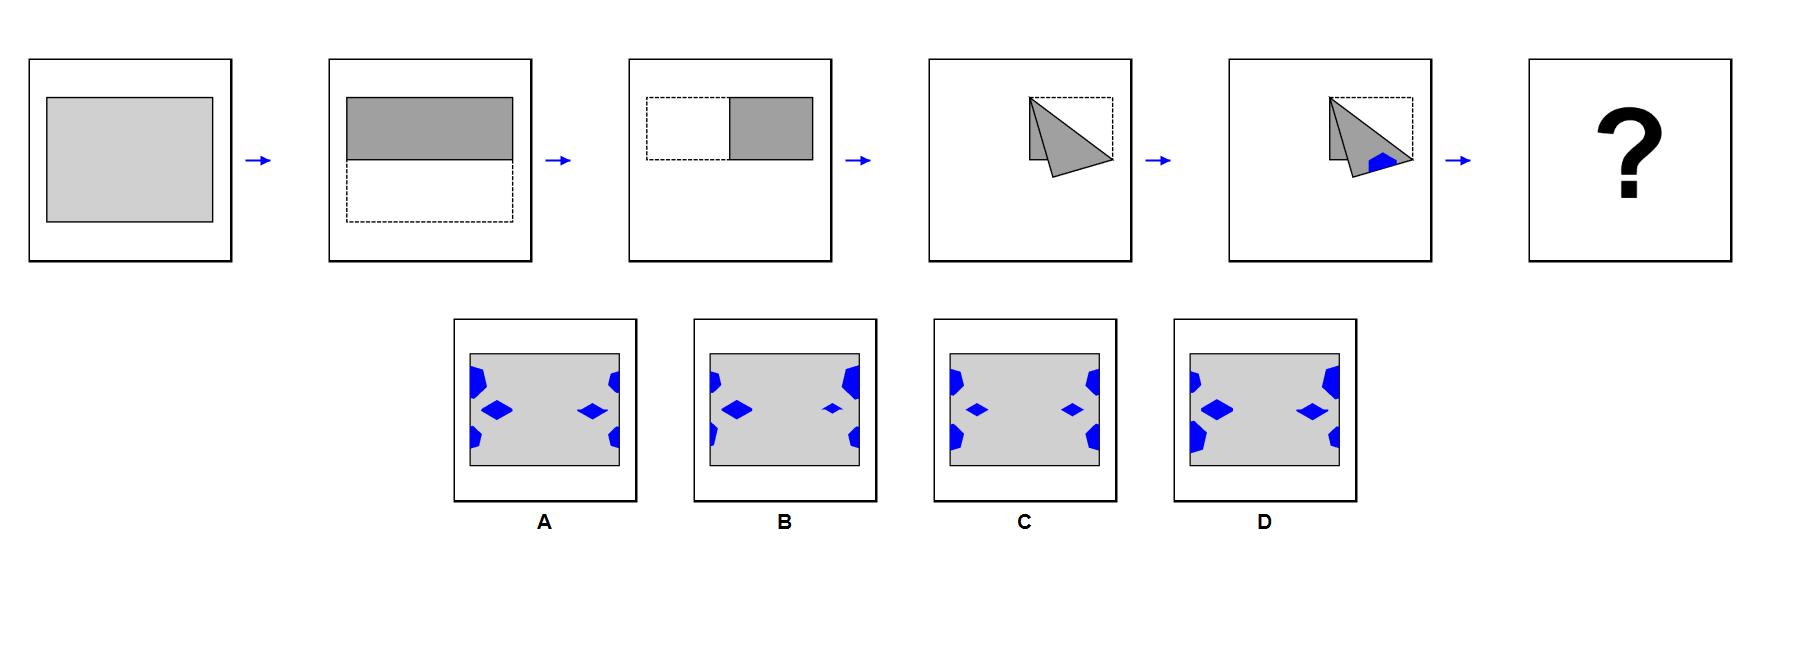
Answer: C